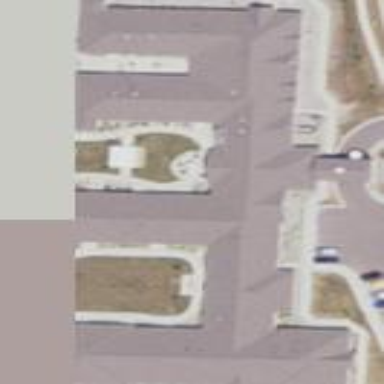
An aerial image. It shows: Nursing home building.